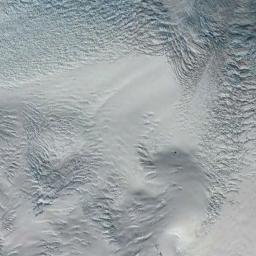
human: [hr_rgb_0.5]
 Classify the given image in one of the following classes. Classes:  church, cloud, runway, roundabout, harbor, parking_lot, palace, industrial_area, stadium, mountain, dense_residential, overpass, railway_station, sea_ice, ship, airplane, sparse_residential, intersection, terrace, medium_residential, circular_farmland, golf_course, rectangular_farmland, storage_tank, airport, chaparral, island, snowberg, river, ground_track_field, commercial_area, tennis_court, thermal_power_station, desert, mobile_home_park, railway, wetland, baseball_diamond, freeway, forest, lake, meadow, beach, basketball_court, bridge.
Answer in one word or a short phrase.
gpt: snowberg